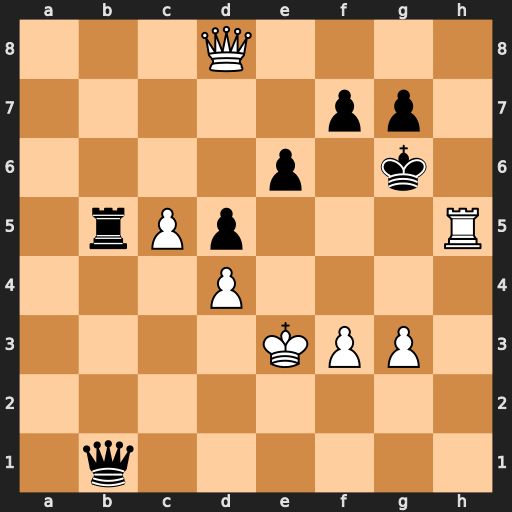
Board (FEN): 3Q4/5pp1/4p1k1/1rPp3R/3P4/4KPP1/8/1q6
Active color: w
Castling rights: -
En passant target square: -
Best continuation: Qg5#